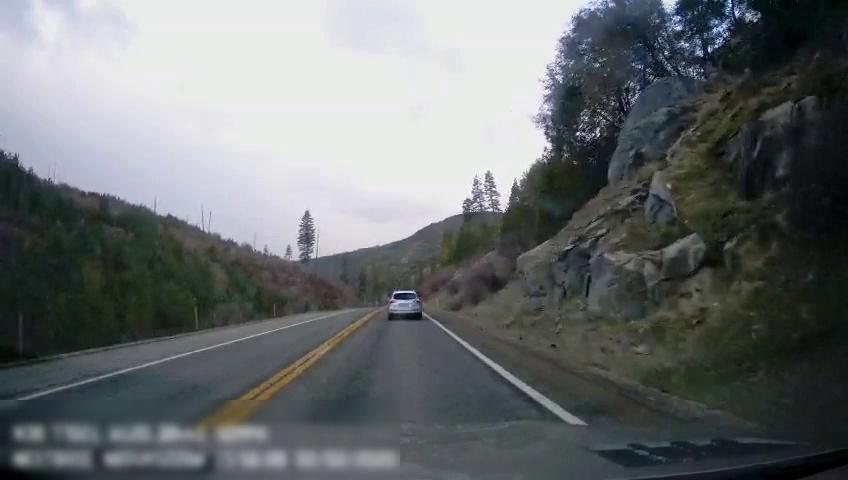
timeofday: Day
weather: Cloudy
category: Drivable Space
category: Vehicles | Car
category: Lanes | Current Lane
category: Lanes | Current Lane
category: Lanes | Opposite Lane